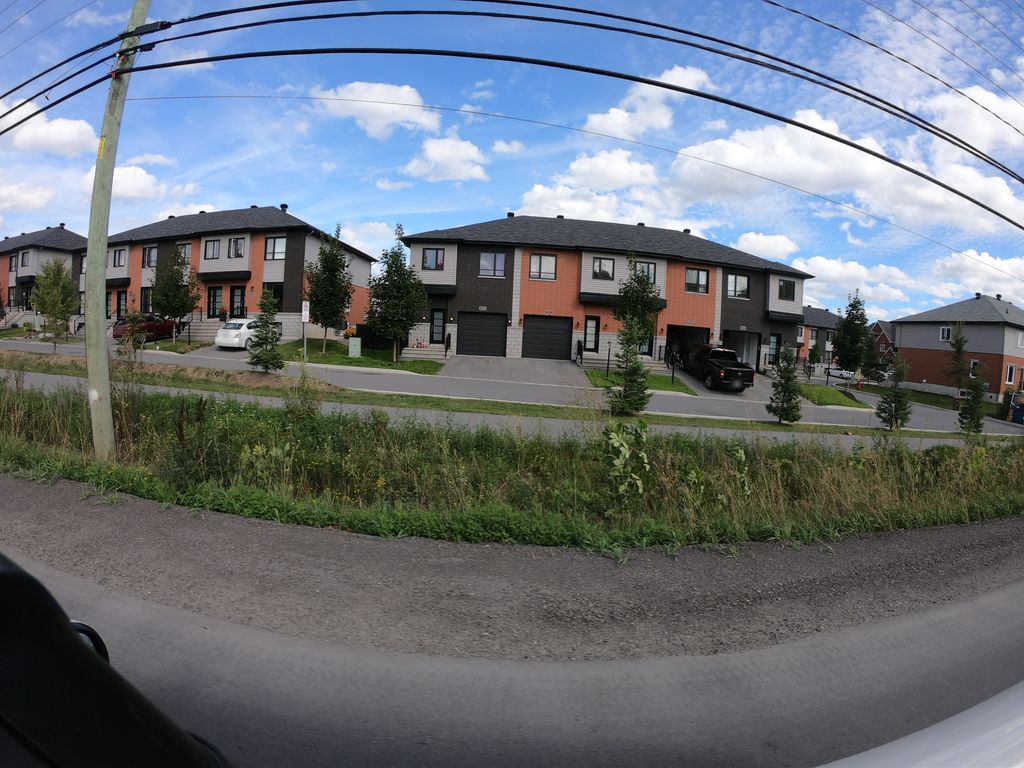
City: ottawa-gatineau